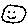
Label: smiley face